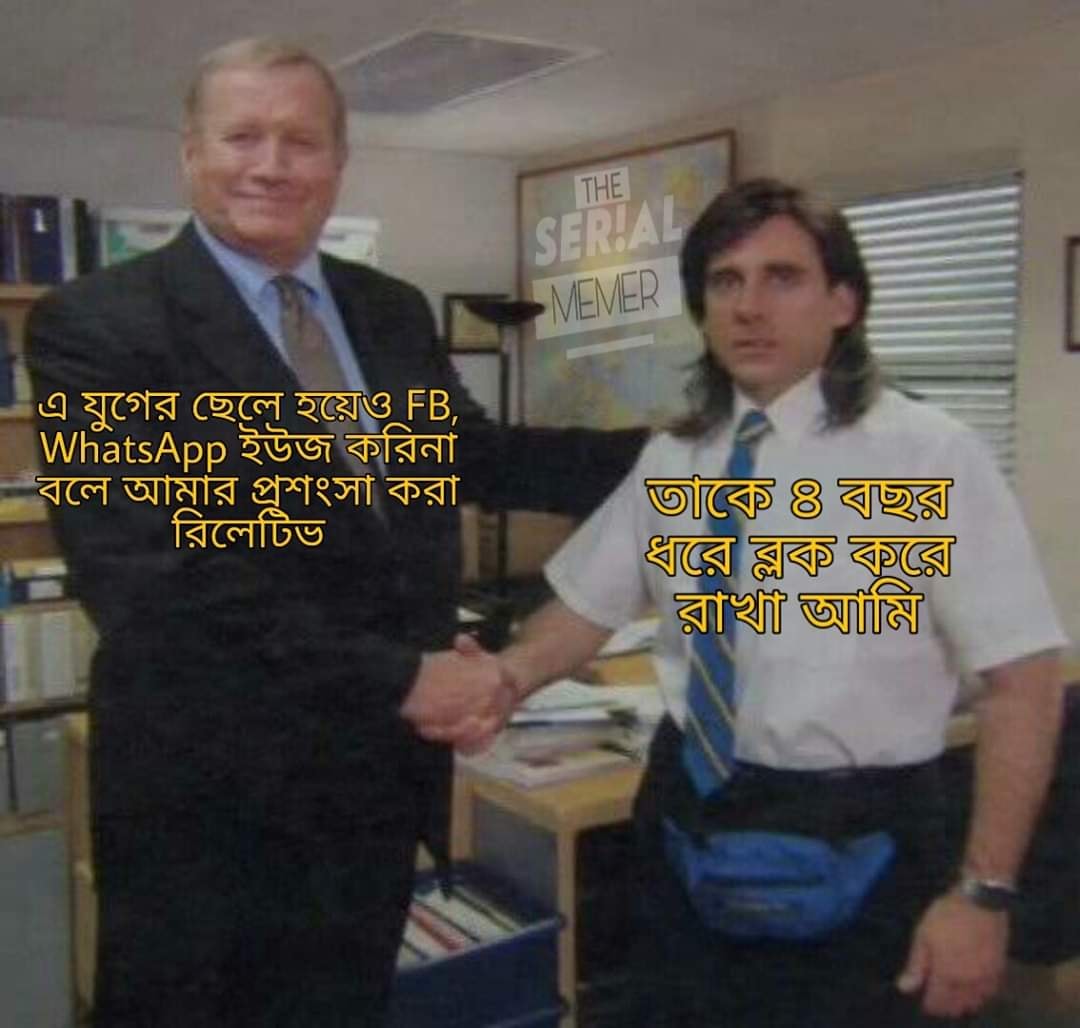
Caption: এ যুগের ছেলে হয়েও FB, WhatsApp ইউজ করিনা বলে আমার প্রশংসা করা রিলেটিভ     তাকে ৪ বছর ধরে ব্লক করে রাখা আমি
Label: non-hate